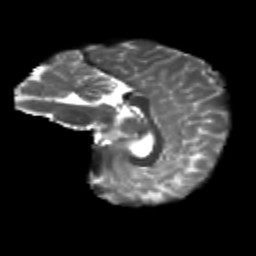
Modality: T2w
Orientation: sagittal
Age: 10
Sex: male
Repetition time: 9.4 s
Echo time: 0.089 s